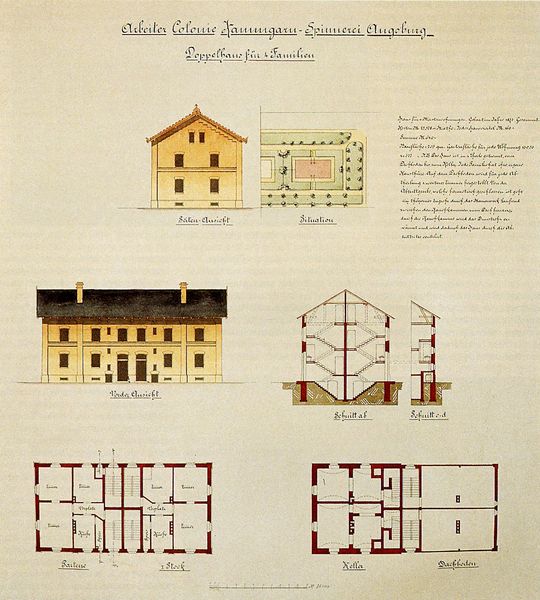
Titel: Pläne für ein Doppelhaus für sechs Familien in der Arbeiterkolonie der Kammgarnspinnerei in Augsburg
Schlagwörter: gelb, grün, fenster, tür, zeichnung, anlage, dach, gebäude, haus, park, parkanlage, wand, architektur, häuser, front, garten, schrift, ansicht, fassade, fabrik, treppe, treppen, inschrift, wände, eingang, wohnhaus, bayern, schnitt, text, beschriftung, räume, entwurf, treppenhaus, siedlung, plan, familien, spinnerei, beschreibung, kolonie, grundriss, bauwerk, hausfassade, aufriss, lageplan, gartenanlage, grundrisse, augsburg, doppelhaus, arbeitersiedlung, architekturplan, produktion, skize, hausansicht, arbeiterhaus, arbeiterkolonie, räum, kammgarnspinnerei, kammgarn, huaus schrift